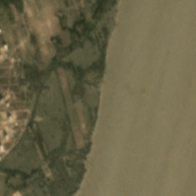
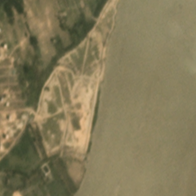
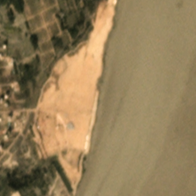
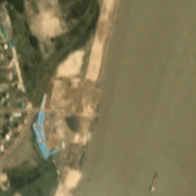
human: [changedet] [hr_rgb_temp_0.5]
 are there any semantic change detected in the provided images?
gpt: vegetation is replaced by clear land in the scene .

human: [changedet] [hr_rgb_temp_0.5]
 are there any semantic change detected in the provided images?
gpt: Deforestation occurred .

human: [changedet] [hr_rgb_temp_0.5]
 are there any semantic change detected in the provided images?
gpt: new house and roads appeared on the bottom left side of the scene .

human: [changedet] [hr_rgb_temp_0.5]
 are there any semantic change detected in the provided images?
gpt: trees are replaced by some new houses and clear land in the scene .

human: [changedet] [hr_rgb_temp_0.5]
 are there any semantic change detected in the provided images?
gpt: grassland is replaced by the clear land at the left  side .